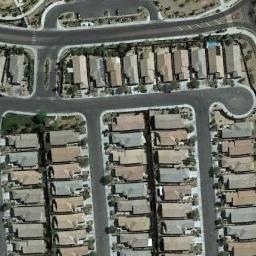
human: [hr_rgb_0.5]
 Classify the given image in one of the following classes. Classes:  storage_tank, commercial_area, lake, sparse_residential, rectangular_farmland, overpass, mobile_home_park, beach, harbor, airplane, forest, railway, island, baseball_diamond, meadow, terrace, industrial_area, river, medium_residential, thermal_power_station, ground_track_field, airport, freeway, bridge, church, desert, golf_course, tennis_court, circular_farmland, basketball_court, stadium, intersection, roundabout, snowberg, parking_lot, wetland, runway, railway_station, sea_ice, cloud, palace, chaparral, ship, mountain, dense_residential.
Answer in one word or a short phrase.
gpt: dense_residential